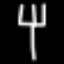
Label: fork